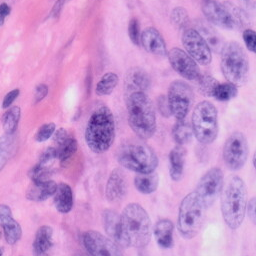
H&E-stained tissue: Skin